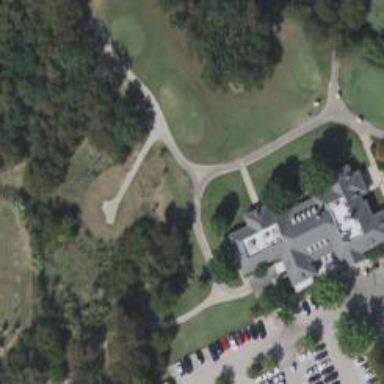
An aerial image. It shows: Path for both road and golf.